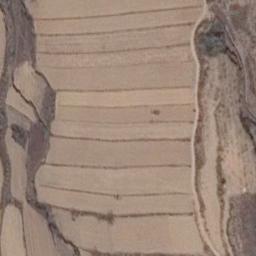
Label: terrace